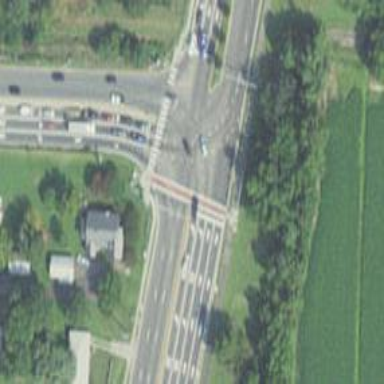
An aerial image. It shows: Marked road crossing.